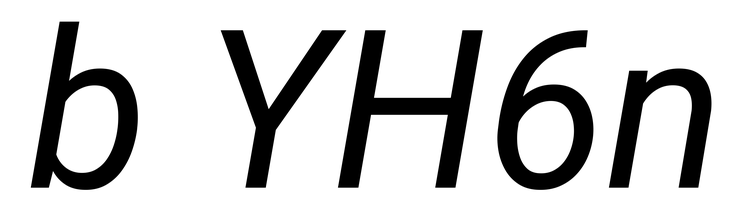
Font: Roboto-Italic_Italic